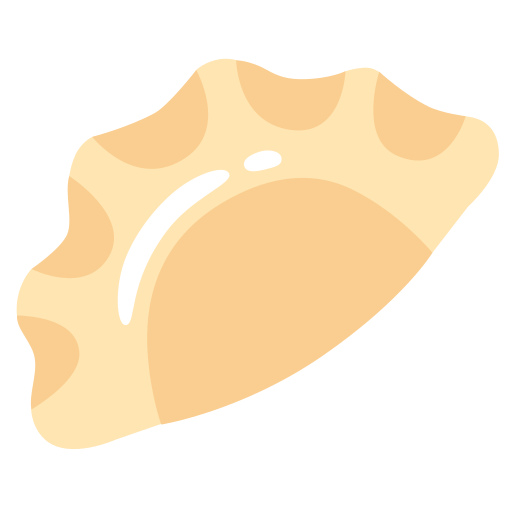
Emoji: 🥟